Question: Please note: I'm just trying to learn. Please do not yell at me for toying with assembly.
I have the following method:
'''
uint32 test(int16 a, int16 b)
{
return ( a + b ) & 0xffff;
}
'''
I created a .s file based on details I found <URL>.
My .s file contains the following:
'''
.macro BEGIN_FUNCTION
.align 2 // Align the function code to a 4-byte (2^n) word boundary.
.arm // Use ARM instructions instead of Thumb.
.globl _$0 // Make the function globally accessible.
.no_dead_strip _$0 // Stop the optimizer from ignoring this function!
.private_extern _$0
_$0: // Declare the function.
.endmacro
.macro END_FUNCTION
bx lr // Jump back to the caller.
.endmacro
BEGIN_FUNCTION addFunction
add r0, r0, r1 // Return the sum of the first 2 function parameters
END_FUNCTION
BEGIN_FUNCTION addAndFunction
add r0, r0, r1 // Return the sum of the first 2 function parameters
ands r0, r0, r2 // Ands the result of r0 and the third parameter passed
END_FUNCTION
'''
So if I call the following:
'''
addFunction(10,20)
'''
I get what I would expect. But then if I try
'''
int addOne = addFunction(0xffff,0xffff); // Result = -2
int addTwo = 0xffff + 0xffff; // Result = 131070
'''

My addOne does not end up being the same value as my add two. Any ideas on what I am doing wrong here?
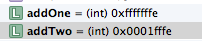
Answer: When you pass the 'int16_t' parameter '0xffff' to 'addFunction' the compiler sign-extends it to fit in the 32-bit register (as it's a signed integer) making it '0xffffffff.' You add two of these together to get '0xfffffffe' and return it. When you do '0xffff + 0xffff' both constants are already 32-bits and so there's no need to sign extend, the result is '0x0001fffe'.
What you need to understand is that when you're using a signed integer and passing the 16-bit value '0xffff' you're actually passing in '-1', so it's no surprise that '-1 + -1 = -2'. It's also no suprise that '0xffff + 0xffff = 0xfffffffe'.
If you change the (not shown) C declaration of 'addFunction' to take two ints, then you'll get the result you desire (the compiler won't do the sign extension).